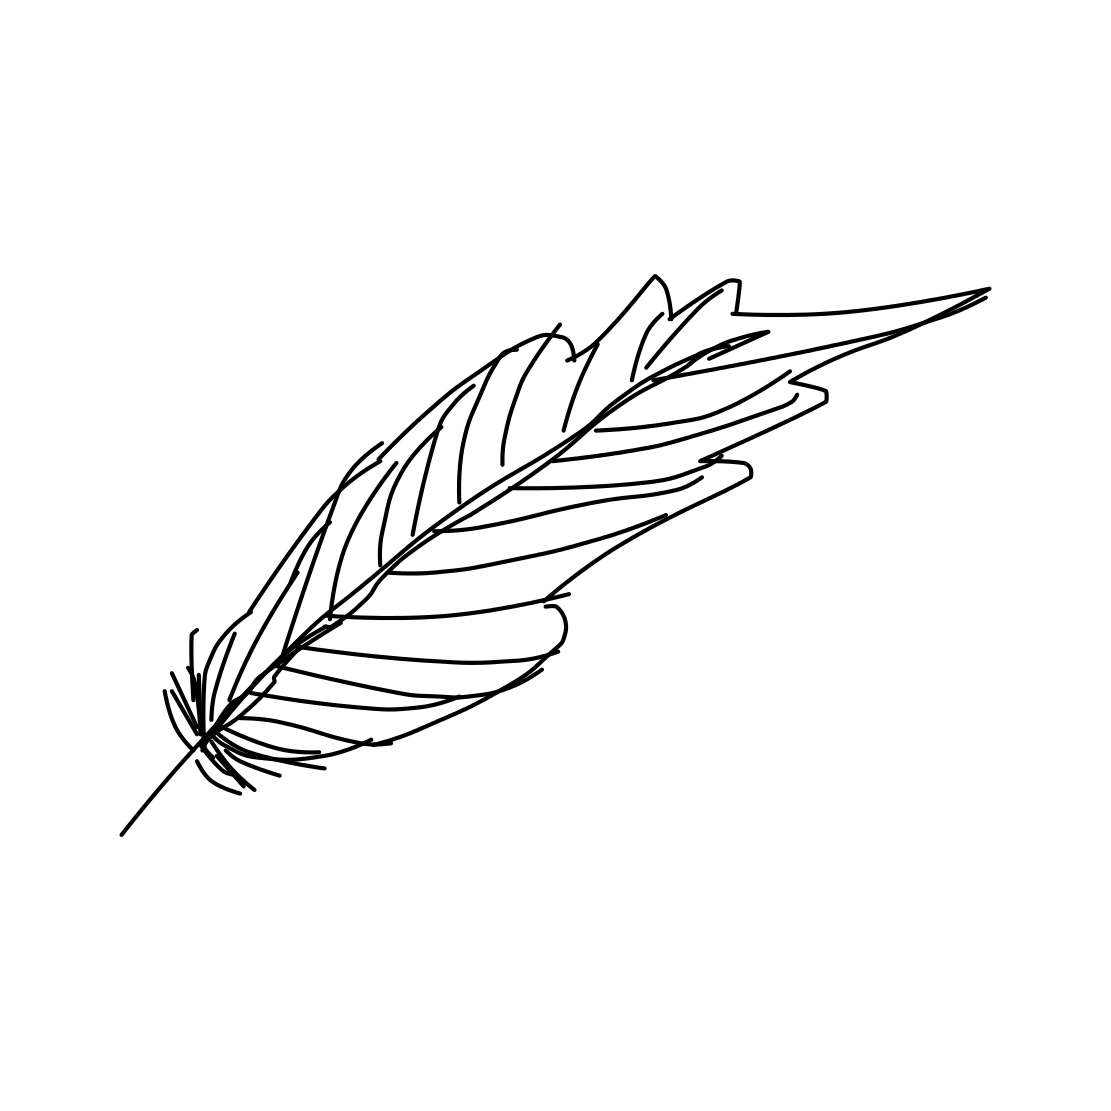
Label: feather